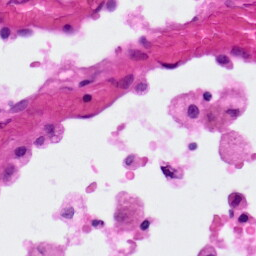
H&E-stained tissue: Lung